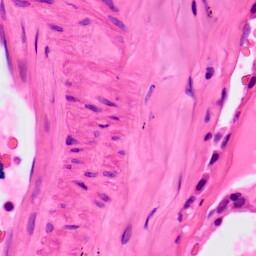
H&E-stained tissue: Lung